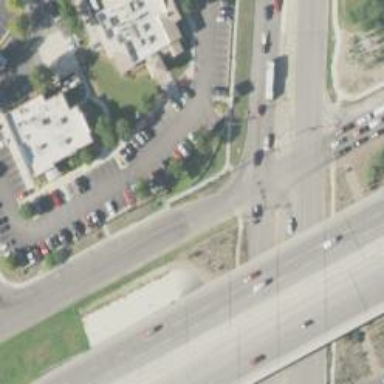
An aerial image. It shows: Secondary road with asphalt surface and frontage road.